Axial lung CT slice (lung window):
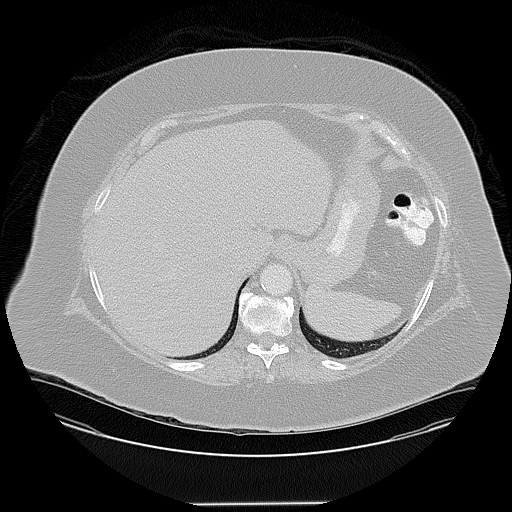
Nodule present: no